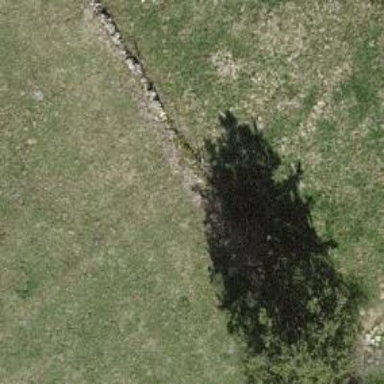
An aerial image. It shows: Dry stone wall barrier.